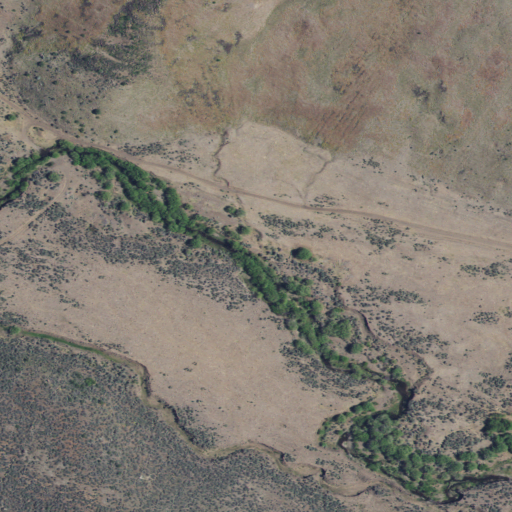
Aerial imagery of plain(s) in Idaho named Ferguson Flat containing grassland and shrub